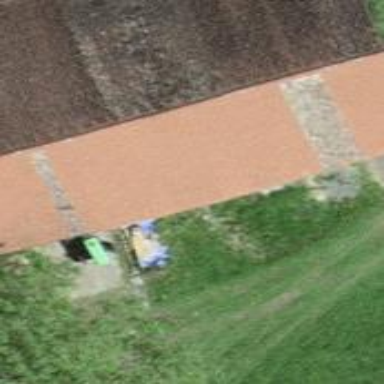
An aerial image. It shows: Rural barn.